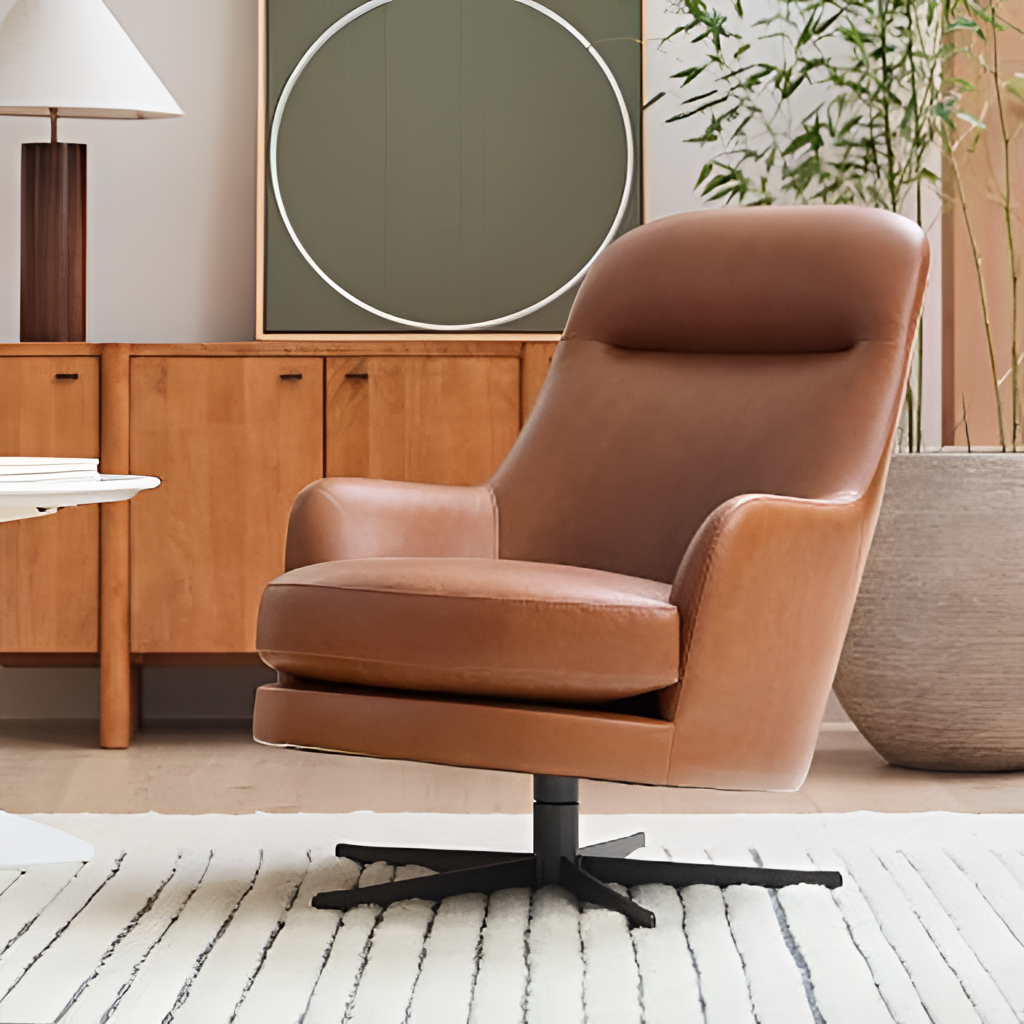
living room, brown leather armchair, wood flooring, with plank pattern, paint wallpaper, with solid pattern, mid-century modern